Group 1:
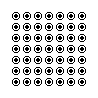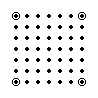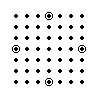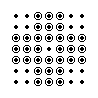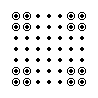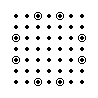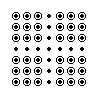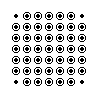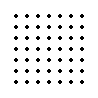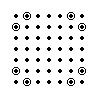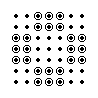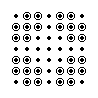
Group 2:
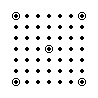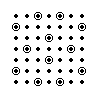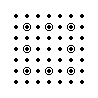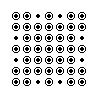
Rule separating the two groups: Circled points are all possible vertices a square with a particular side length can take, provided that each of its corners lie on a grid point vs. not so.
Concepts: square
Comments: Rotation of the square is allowed.
Author: Leo Crabbe